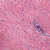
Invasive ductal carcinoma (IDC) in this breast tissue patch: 0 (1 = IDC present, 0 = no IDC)